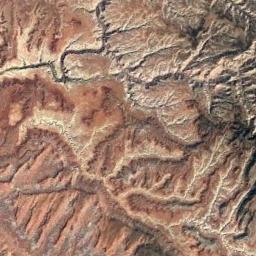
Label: mountain